Question: I was trying to limit my text width & height , I usesd text-overflow: ellipsis in my CSS file but I got this result :

my CSS is :
'''
.ellipsis{
white-space: nowrap;
width: 12em;
height: 12em;
overflow: hidden;
text-overflow: ellipsis;
border: 1px solid #000000; }
'''
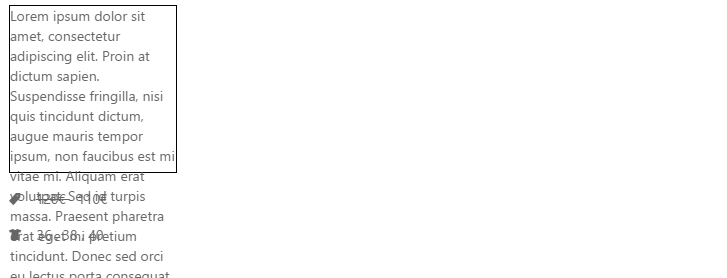
Answer: thank you all ,
I found a simple solution : <URL>
HTML:
'''
<div>
<input type="checkbox" class="read-more-state" id="post-1" />
<p class="read-more-wrap">Lorem ipsum dolor sit amet, consectetur adipisicing elit. <span class="read-more-target">Libero fuga facilis vel consectetur quos sapiente deleniti eveniet dolores tempore eos deserunt officia quis ab? Excepturi vero tempore minus beatae voluptatem!</span></p>
<label for="post-1" class="read-more-trigger"></label>
</div>
'''
CSS :
'''
.read-more-state {
display: none;
}
.read-more-target {
opacity: 0;
max-height: 0;
font-size: 0;
transition: .25s ease;
}
.read-more-state:checked ~ .read-more-wrap .read-more-target {
opacity: 1;
font-size: inherit;
max-height: 999em;
}
.read-more-state ~ .read-more-trigger:before {
content: 'Show more';
}
.read-more-state:checked ~ .read-more-trigger:before {
content: 'Show less';
}
.read-more-trigger {
cursor: pointer;
display: inline-block;
padding: 0 .5em;
color: #666;
font-size: .9em;
line-height: 2;
border: 1px solid #ddd;
border-radius: .25em;
}
/* Other style */
body {
padding: 2%;
}
p {
padding: 2%;
background: #fff9c6;
color: #c7b27e;
border: 1px solid #fce29f;
border-radius: .25em;
}
'''